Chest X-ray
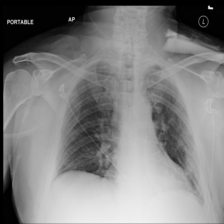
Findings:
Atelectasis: negative
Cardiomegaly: negative
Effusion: negative
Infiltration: negative
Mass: negative
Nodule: negative
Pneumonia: negative
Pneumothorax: negative
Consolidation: negative
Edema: negative
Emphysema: positive
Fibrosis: negative
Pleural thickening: positive
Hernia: negative